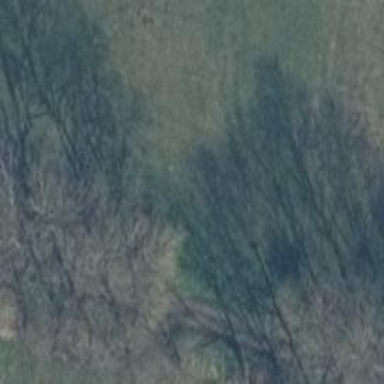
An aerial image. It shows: Row of trees in natural setting.